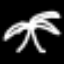
Label: palm tree